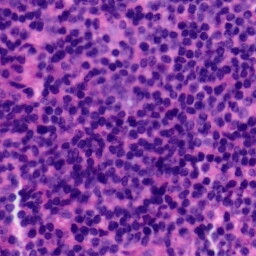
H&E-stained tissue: Tonsil